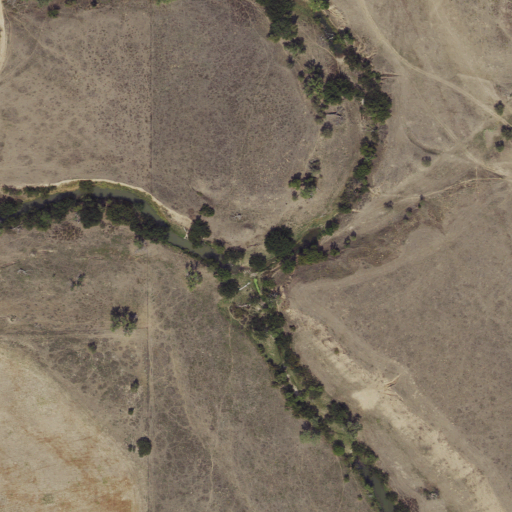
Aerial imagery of valley in Texas named Cottonwood Arroyo containing grassland and shrub